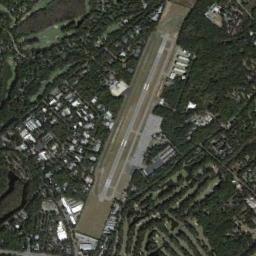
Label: airport